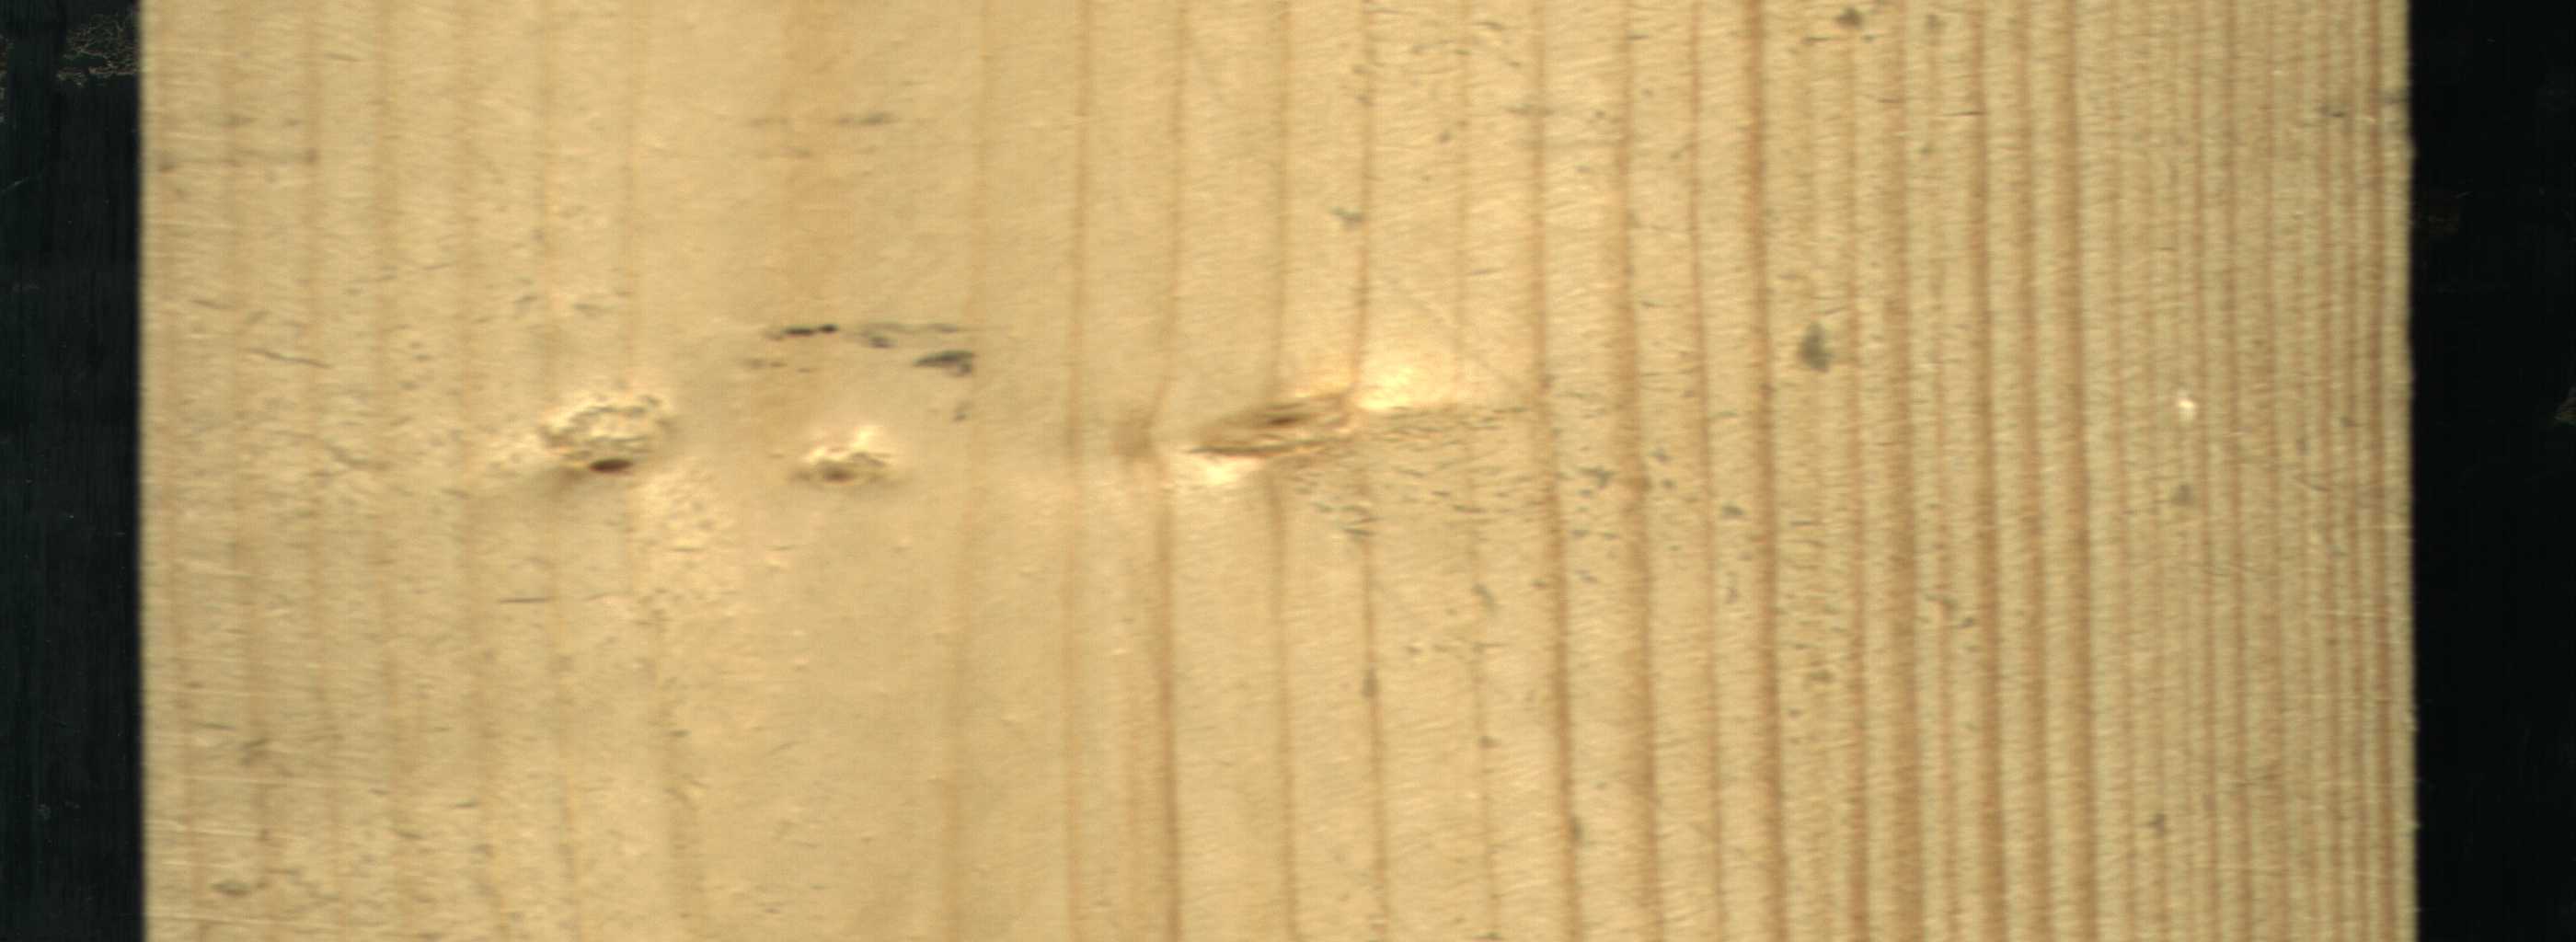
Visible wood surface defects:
Live_Knot
Live_Knot